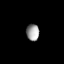
Tissue: lung
Cell type: Epithelial cells
Senescence score: 0.1945
Nuclear area (px): 208
Mean DAPI intensity: 156.75